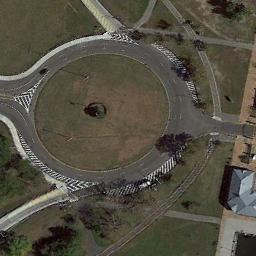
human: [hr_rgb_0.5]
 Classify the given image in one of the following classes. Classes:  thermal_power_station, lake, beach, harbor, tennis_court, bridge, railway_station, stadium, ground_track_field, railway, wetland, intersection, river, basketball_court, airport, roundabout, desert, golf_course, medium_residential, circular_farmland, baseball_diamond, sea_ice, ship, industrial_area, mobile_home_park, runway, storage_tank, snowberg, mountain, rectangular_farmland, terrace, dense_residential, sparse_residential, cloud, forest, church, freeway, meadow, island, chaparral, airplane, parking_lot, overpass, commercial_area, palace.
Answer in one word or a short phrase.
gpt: roundabout